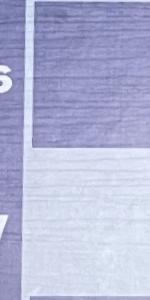
Label: Empty